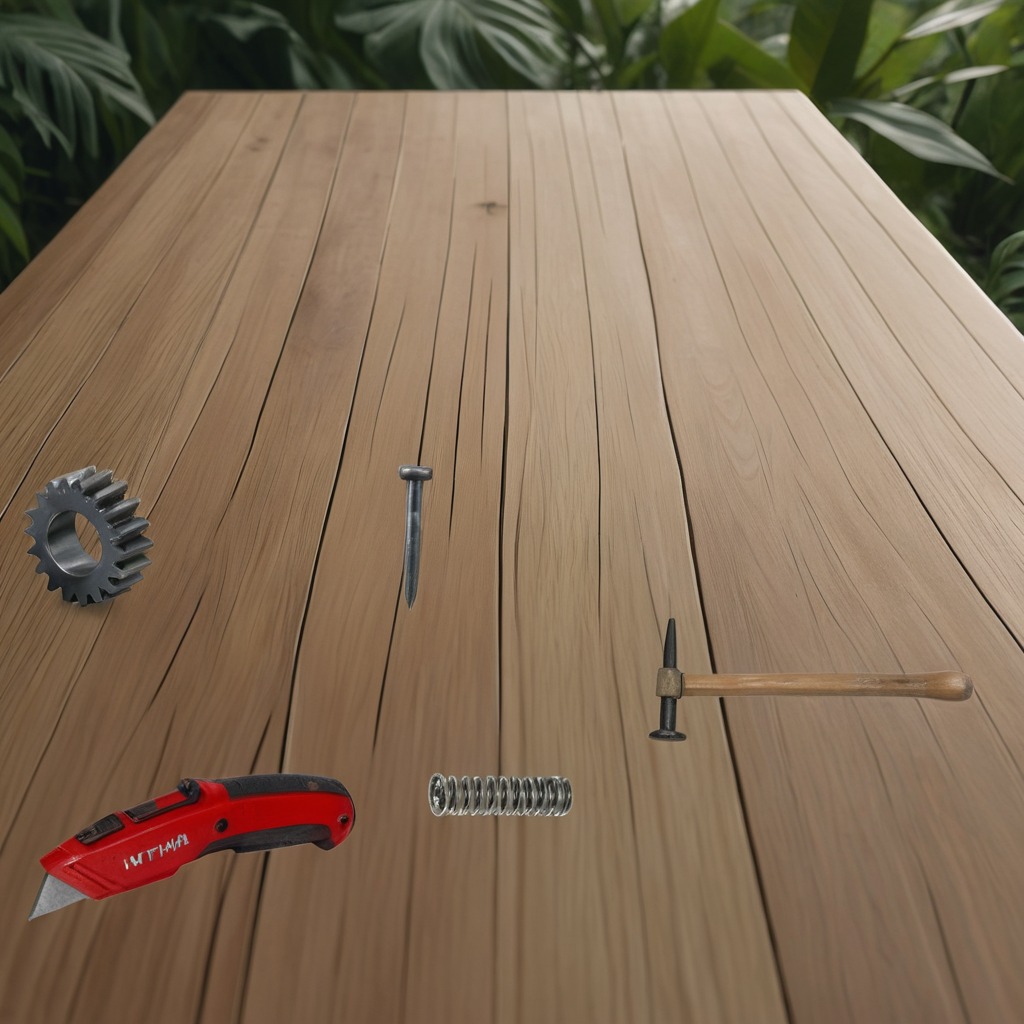
A steel gear with teeth, a utility knife, a hammer, an iron nail, and a coiled metal spring are lying on a wooden table inside a jungle field workshop tent humid ambient light worn but